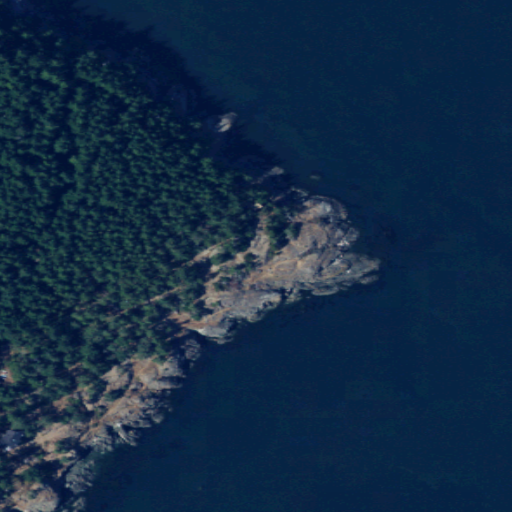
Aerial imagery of cape in Washington named Cape Saint Mary containing open water, evergreen forest, grassland, deciduous forest, barren land, and low intensity development